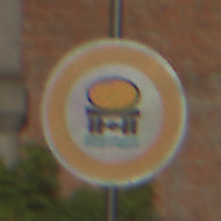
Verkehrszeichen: VerbotFahrzeugeWassergefaehrdenderLadung
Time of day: MorningAfternoon
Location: Outdoor (Suburban)
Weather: PartlyCloudy
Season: NotSpecified
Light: Natural